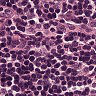
Metastatic tissue present: no